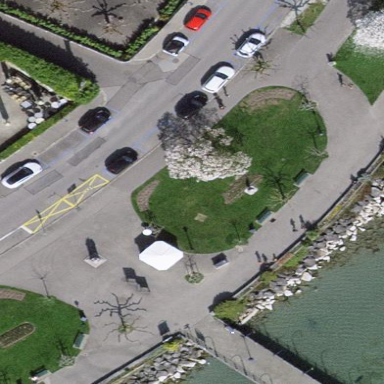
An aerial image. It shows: Outdoor seating area for leisure land.